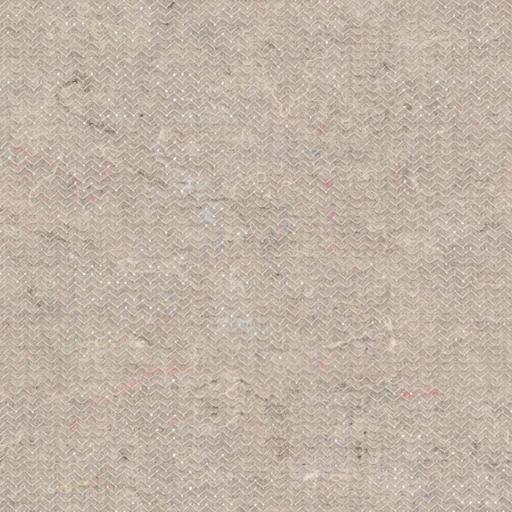
Tags: fabric grey rough